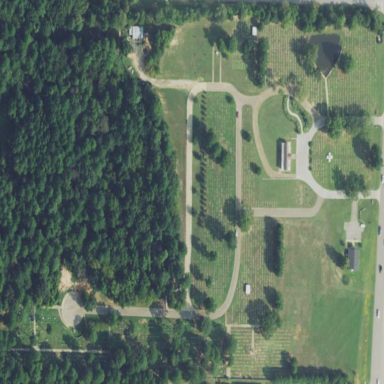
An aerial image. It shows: Cemetery.